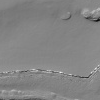
Atmospheric dust classification: not_dusty